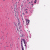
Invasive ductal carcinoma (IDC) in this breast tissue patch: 0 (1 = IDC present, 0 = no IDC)